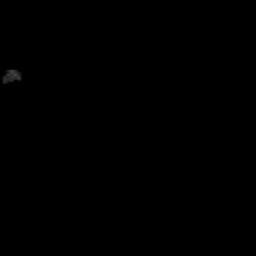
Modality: MD
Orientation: coronal
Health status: healthy
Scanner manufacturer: siemens
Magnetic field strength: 3 T
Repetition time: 12 s
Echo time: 0.092 s